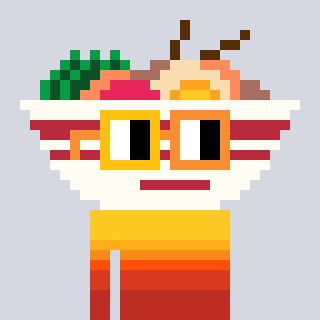
a pixel art character with square yellow and orange glasses, a noodles-shaped head and a gold-colored body on a cool background